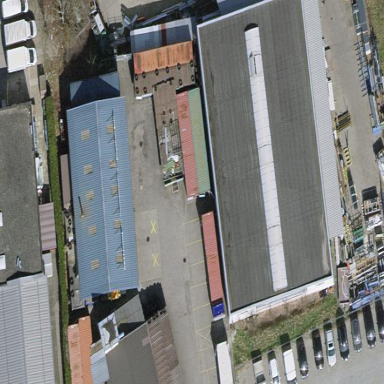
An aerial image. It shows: Industrial building.